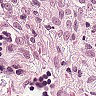
Metastatic tissue present: yes